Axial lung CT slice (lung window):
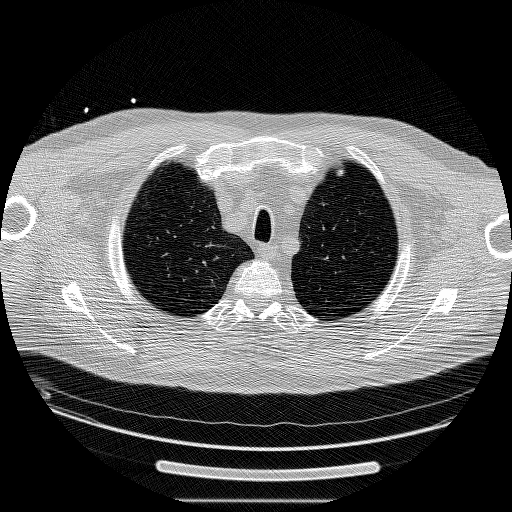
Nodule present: no